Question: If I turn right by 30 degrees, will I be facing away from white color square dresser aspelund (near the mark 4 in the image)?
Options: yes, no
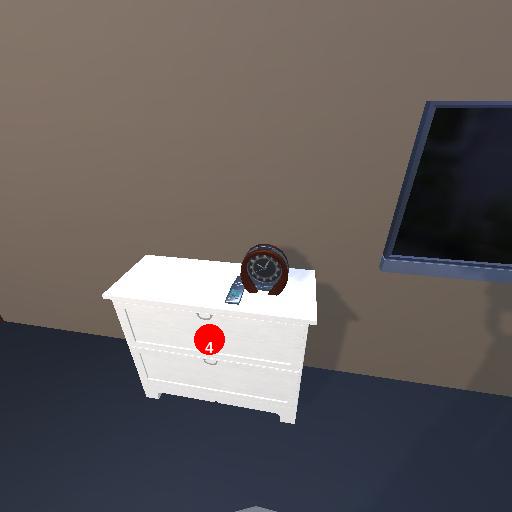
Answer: yes